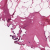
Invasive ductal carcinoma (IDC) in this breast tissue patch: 0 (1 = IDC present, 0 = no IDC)